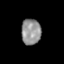
Tissue: lung
Cell type: Epithelial cells
Senescence score: 0.1125
Nuclear area (px): 495
Mean DAPI intensity: 146.147